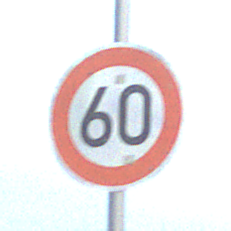
Verkehrszeichen: Geschwindigkeit60
Umgebung: Outdoor, RoadRail
Tageszeit: SunriseSunset
Wetter: PartlyCloudy
Licht: Natural
Jahreszeit: NotSpecified
Kontrast: LowContrast